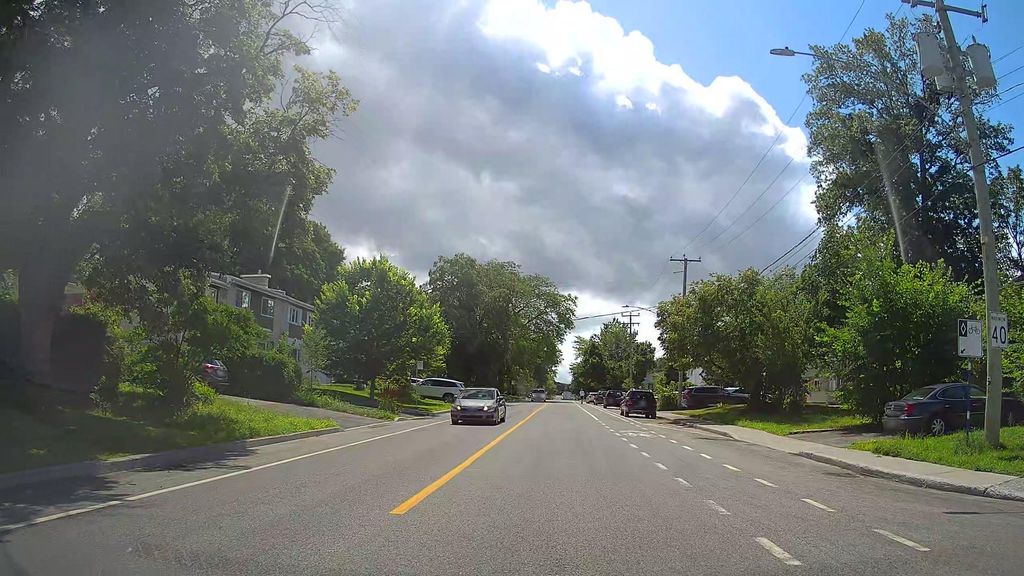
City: montreal